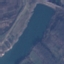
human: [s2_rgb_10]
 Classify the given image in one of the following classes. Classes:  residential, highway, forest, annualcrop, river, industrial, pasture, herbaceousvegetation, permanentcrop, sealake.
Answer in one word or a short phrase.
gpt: River